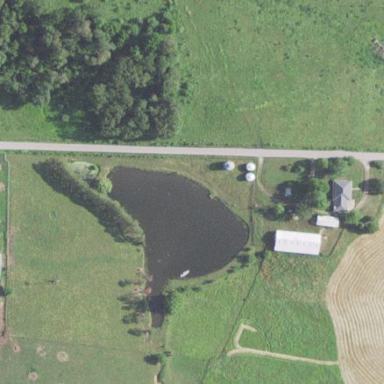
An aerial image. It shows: Pond surrounded by natural water.